Question: I'm writing a plugin for wordpress, but interface was terrible so I want to change it to look like other plugins in a standard way like this

but is there some set of defined functions? Or do I have to write everything by myself in html? I don't want to use other plugins for panel building since I'm writing plugin myself.
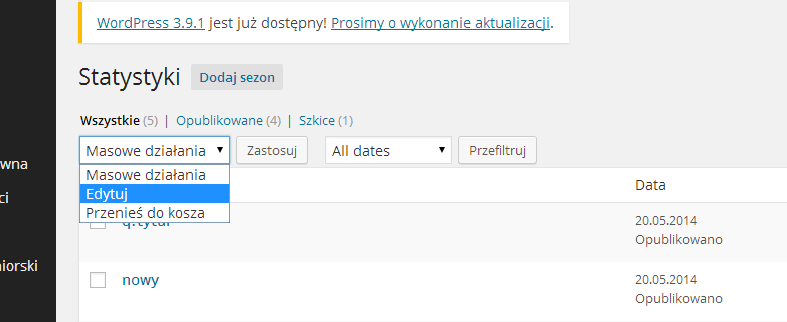
Answer: Thinking, you need to use 'WP_List_Table': standard admin "style",bulk-actions.. what you looking ( I've done a few plugins with this class ). See <URL>.
You can download plugin-example <URL> for starting and modify it.